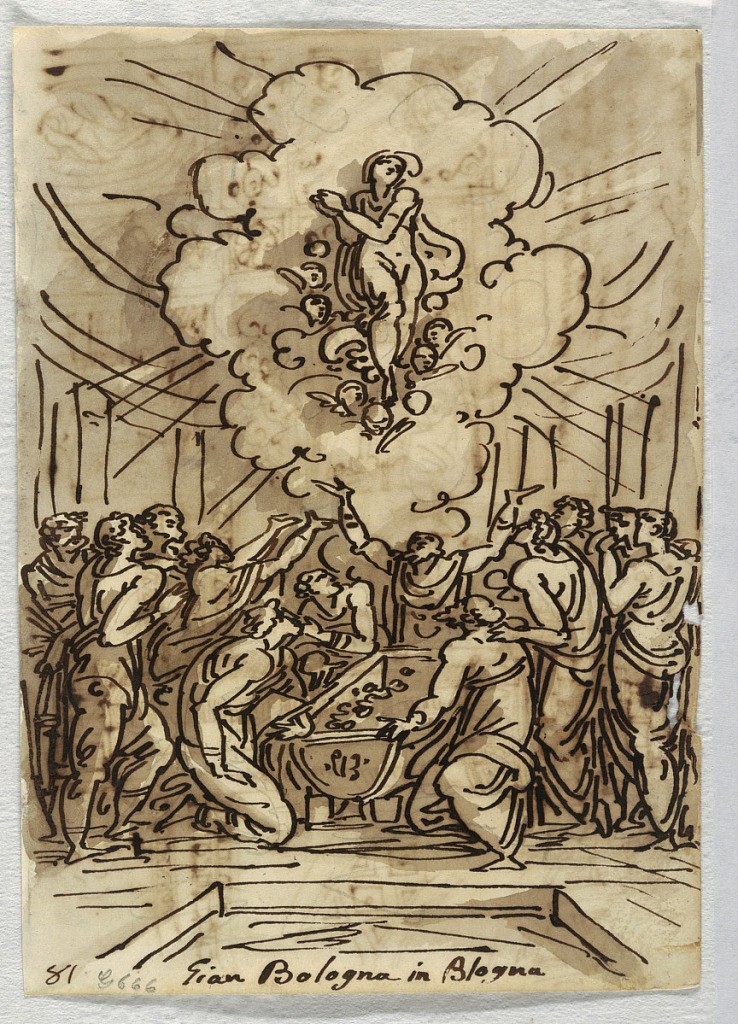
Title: The Assumption of the Virgin
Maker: Felice Giani, Italian, 1758–1823
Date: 1813–18
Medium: Pen and brown ink, brush and brown wash on paper
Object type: Drawing
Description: On verso: study of ceiling; four architectural decorative studies